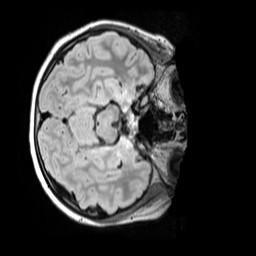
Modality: FLAIR
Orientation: axial
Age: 10
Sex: female
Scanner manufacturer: siemens
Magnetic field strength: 3 T
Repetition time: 5 s
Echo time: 0.388 s